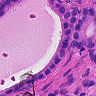
Metastatic tissue present: yes